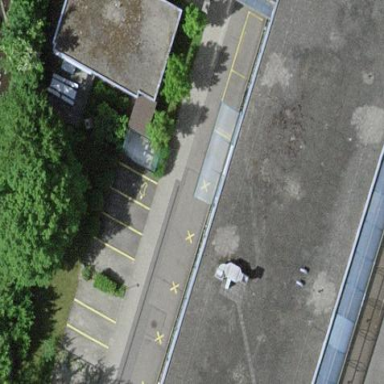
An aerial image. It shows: School building.